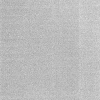
Atmospheric dust classification: dusty